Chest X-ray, PA view. Patient: 59 years old, sex F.
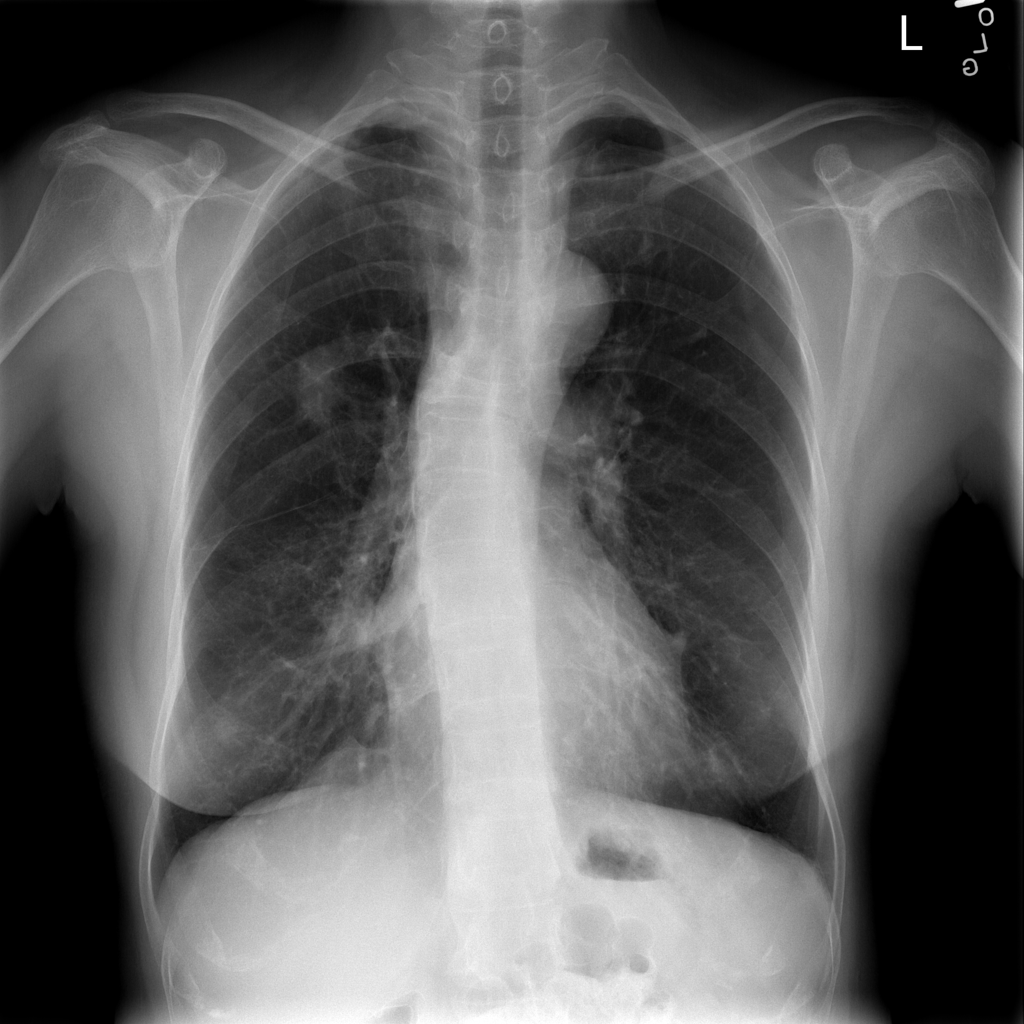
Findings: No Finding